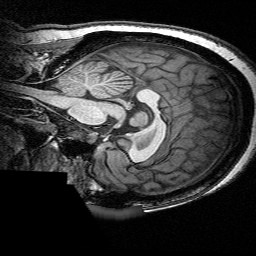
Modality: T1w
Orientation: sagittal
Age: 48
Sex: female
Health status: ill
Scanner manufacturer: siemens
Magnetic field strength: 3 T
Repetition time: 0.0025 s
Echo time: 0.00336 s